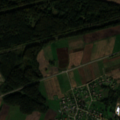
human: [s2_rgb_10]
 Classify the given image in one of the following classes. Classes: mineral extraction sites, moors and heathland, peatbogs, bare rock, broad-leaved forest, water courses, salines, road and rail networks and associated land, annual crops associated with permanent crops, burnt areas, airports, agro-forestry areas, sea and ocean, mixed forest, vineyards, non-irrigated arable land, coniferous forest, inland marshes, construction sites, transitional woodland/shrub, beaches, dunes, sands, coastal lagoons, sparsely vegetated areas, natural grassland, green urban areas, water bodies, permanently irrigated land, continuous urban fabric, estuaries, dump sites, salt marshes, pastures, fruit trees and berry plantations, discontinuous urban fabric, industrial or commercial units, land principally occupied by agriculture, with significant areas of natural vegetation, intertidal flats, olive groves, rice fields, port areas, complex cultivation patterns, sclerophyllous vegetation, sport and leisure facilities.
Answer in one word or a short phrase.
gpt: discontinuous urban fabric, non-irrigated arable land, complex cultivation patterns, broad-leaved forest, mixed forest